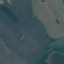
Land use / land cover: Pasture